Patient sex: M
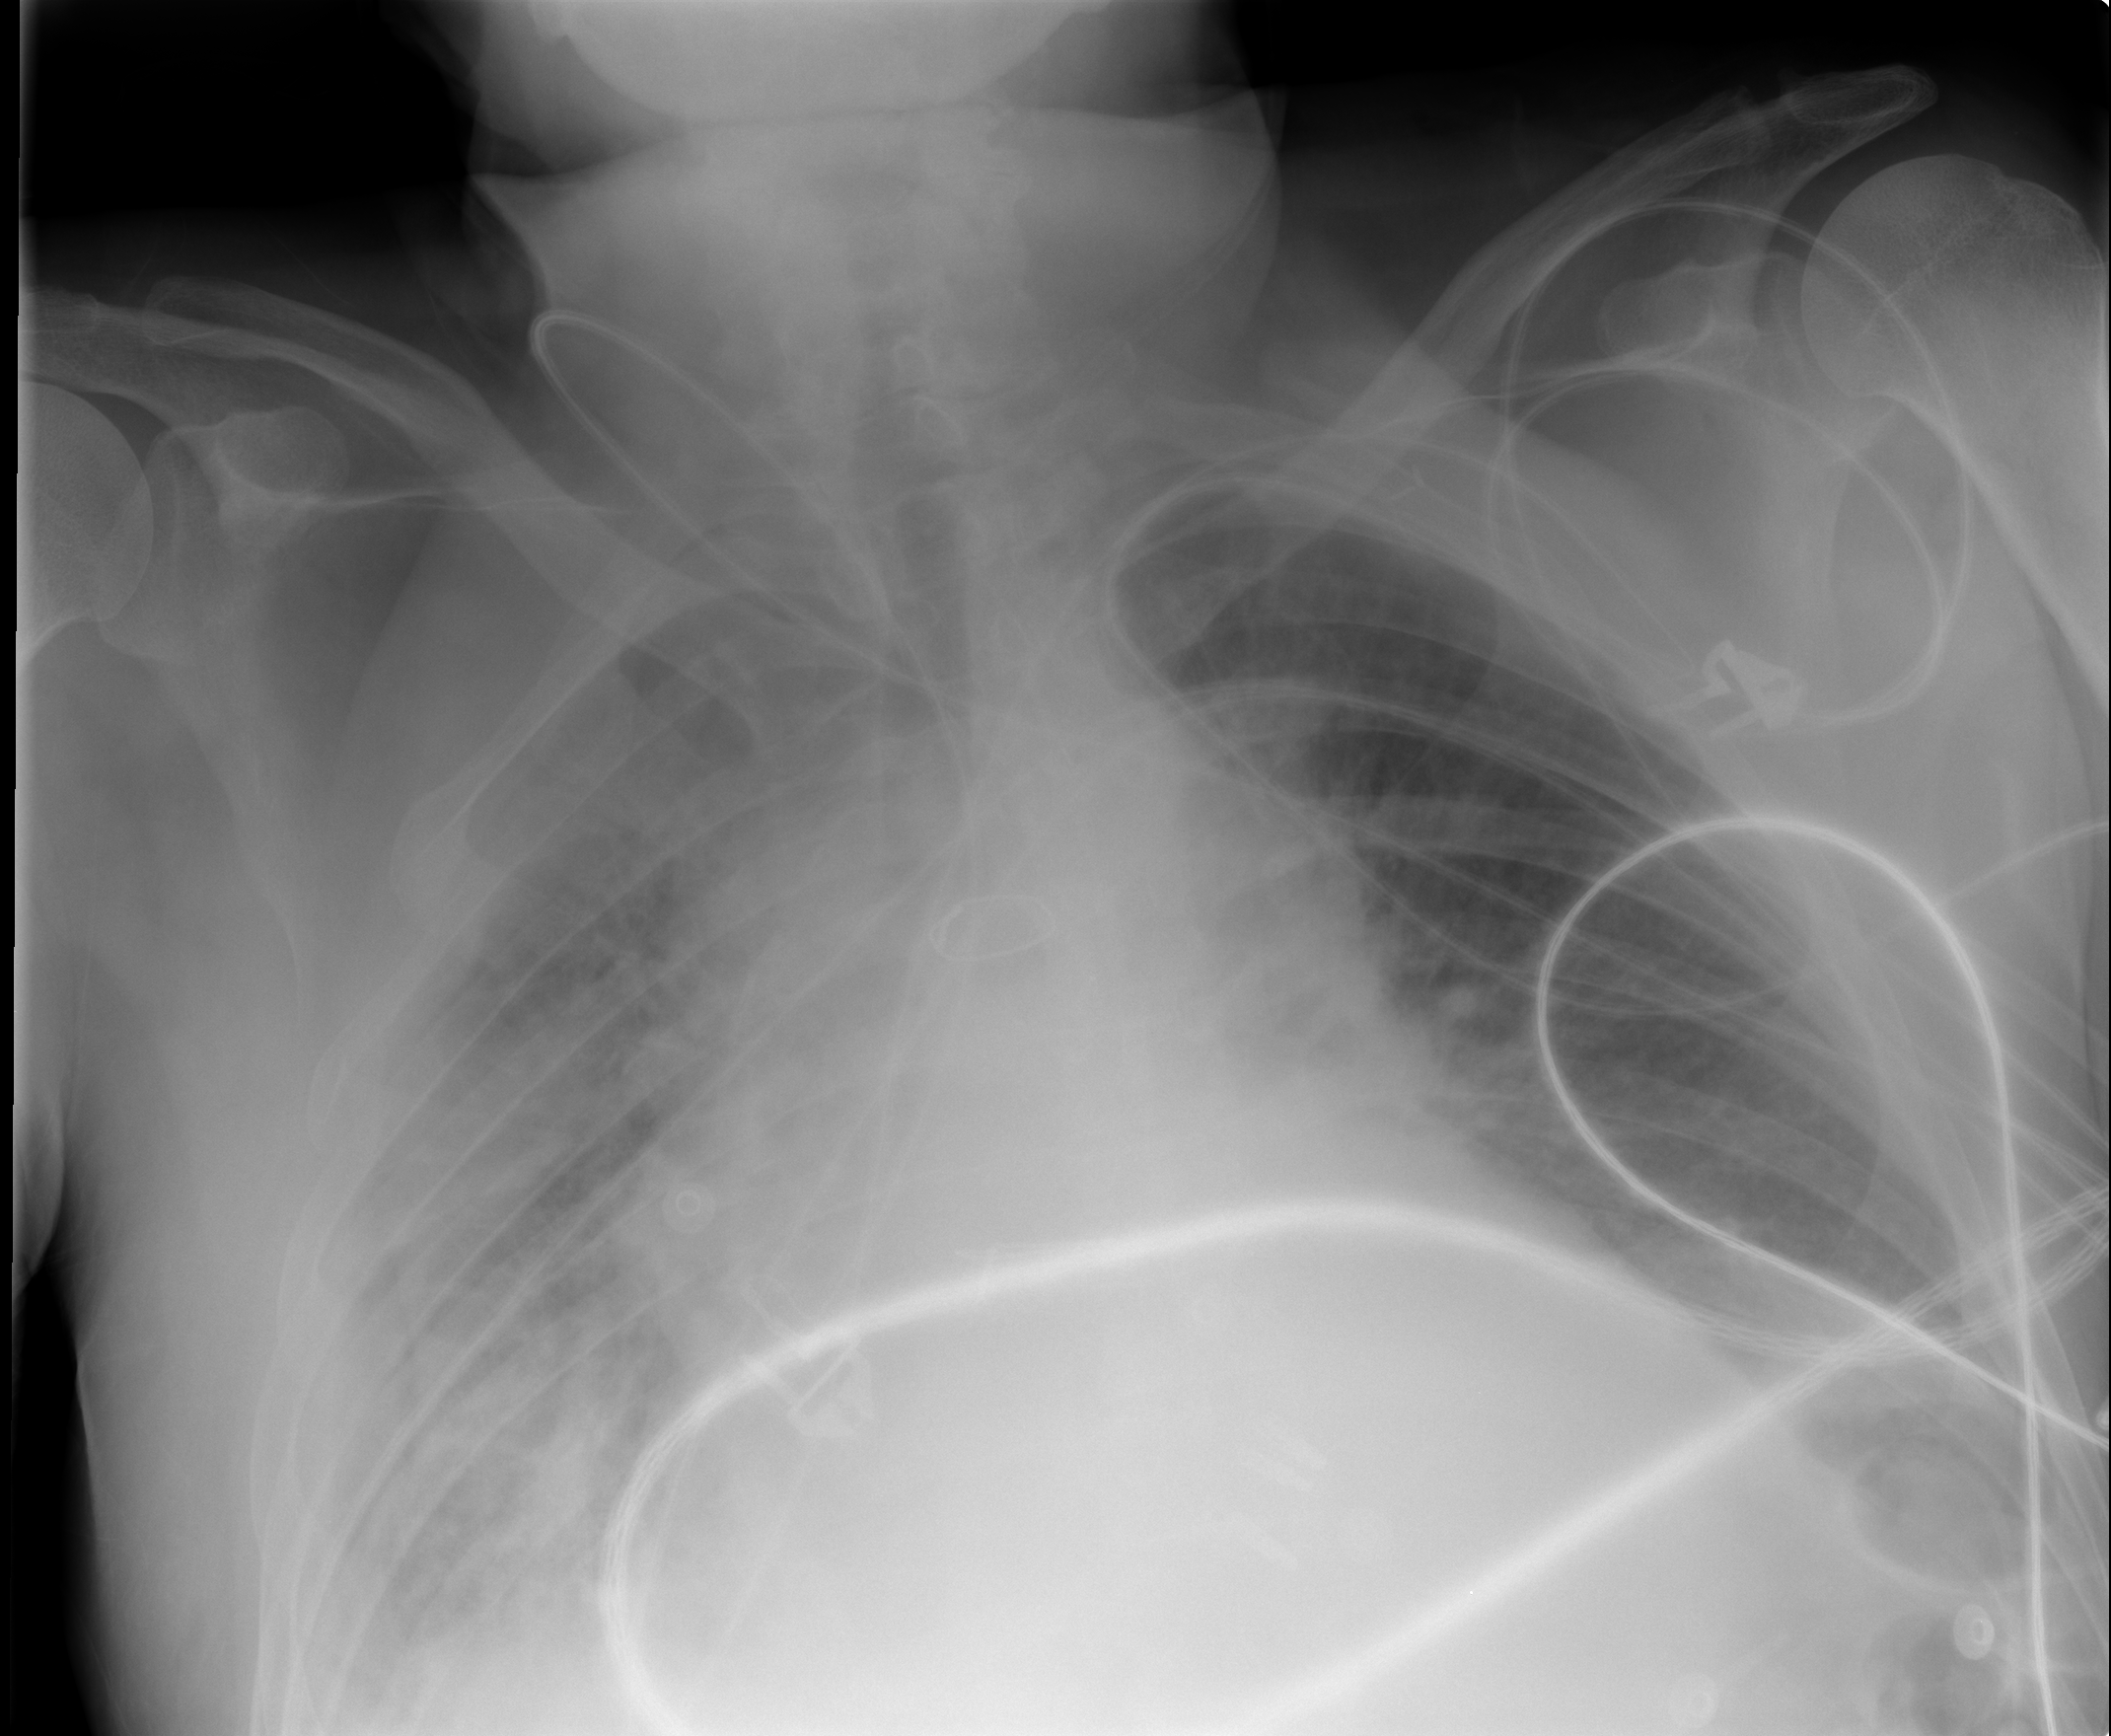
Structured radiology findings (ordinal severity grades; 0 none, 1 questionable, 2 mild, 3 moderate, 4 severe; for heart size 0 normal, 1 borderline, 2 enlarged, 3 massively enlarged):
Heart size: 3
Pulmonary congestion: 3
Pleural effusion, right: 2
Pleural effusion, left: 0
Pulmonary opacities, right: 2
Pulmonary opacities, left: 1
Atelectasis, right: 2
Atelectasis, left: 2